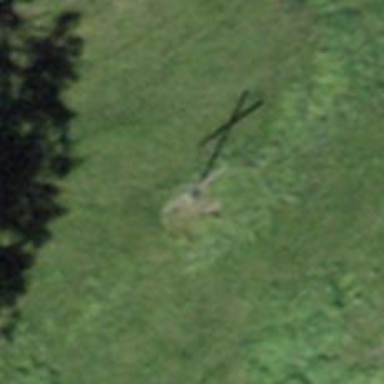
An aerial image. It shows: Wayside cross with historic significance.